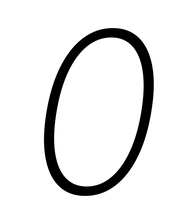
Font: Inter-Italic_ExtraLight_Italic